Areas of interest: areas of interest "Soccer Field"
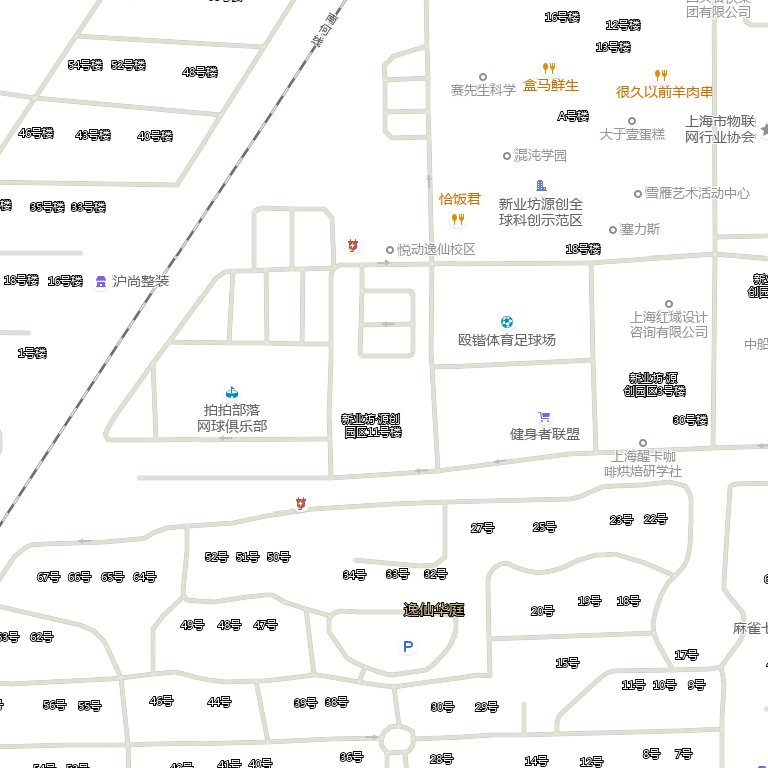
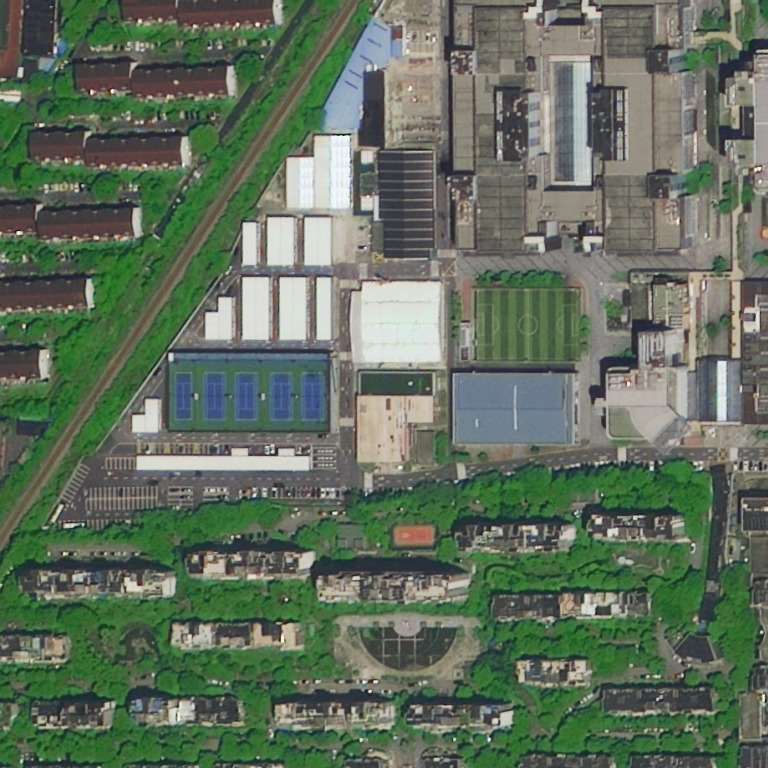